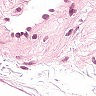
Metastatic tissue present: no